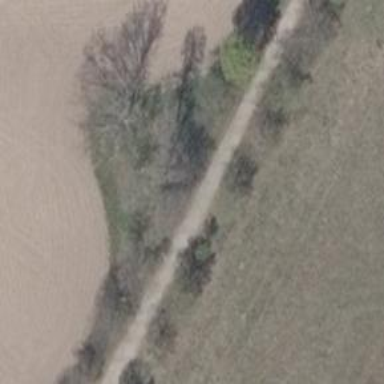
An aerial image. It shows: Deciduous broadleaved tree.